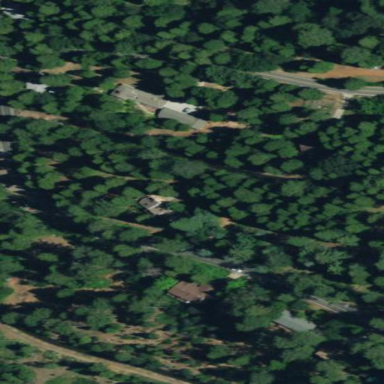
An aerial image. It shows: Evergreen woodland with needle-leaved trees.